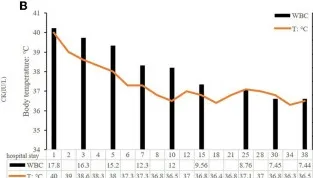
Some clinical indicators of this patient during hospitalization. ALT, AST, and ,LDH levels.
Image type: pathology (masson_trichrome)